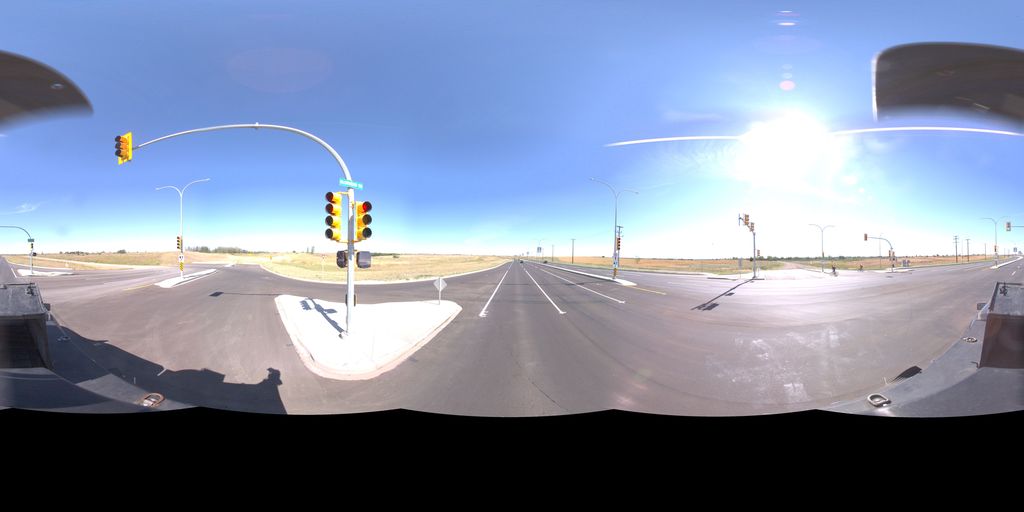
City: saskatoon